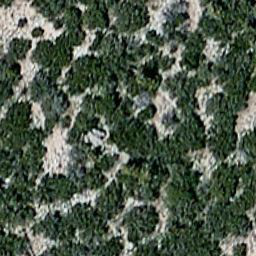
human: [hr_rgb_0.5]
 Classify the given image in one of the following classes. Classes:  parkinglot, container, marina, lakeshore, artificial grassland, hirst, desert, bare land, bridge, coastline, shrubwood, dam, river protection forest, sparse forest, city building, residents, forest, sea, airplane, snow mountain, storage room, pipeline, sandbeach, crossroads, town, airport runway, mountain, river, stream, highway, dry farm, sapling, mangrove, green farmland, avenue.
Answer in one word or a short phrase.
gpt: sparse forest